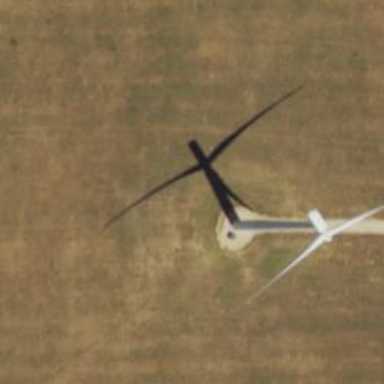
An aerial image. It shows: Wind generator powered by wind. The generator type is horizontal axis and it uses wind turbines.